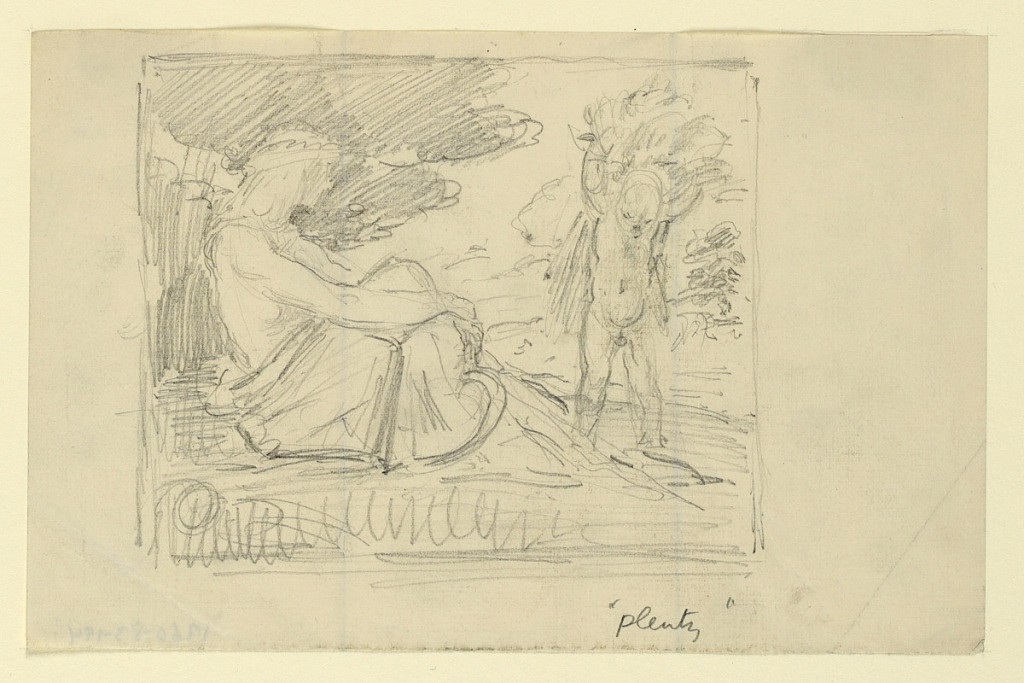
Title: Study for "Plenty"
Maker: Kenyon Cox, American, 1856–1919
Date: ca. 1910
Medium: Graphite on paper
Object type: Drawing
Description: At left, a semi-nude seated female figure in right profile. At right, a child carrying wheat or flowers overhead. Hilly landscape with trees in background.